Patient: sex M, age 64
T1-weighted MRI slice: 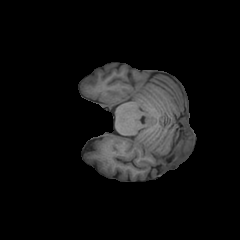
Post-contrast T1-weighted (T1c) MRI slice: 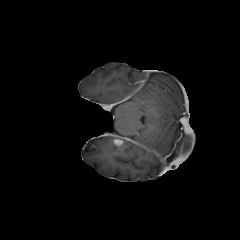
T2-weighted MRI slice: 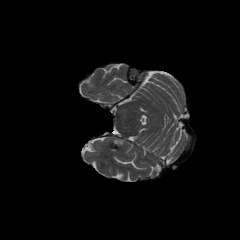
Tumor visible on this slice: yes
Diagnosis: Astrocytoma, IDH-wildtype
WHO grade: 3